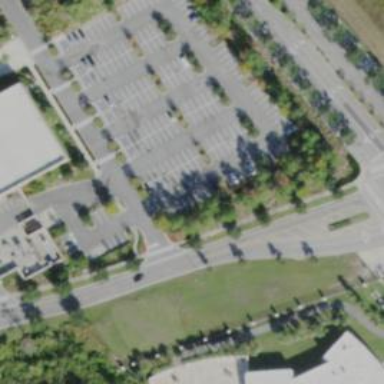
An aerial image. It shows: Parking space.